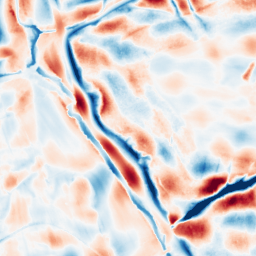
Category: wavelet
Decomposition family: wavelet_dwt
Decomposition parameters: wavelet: db8
level: 5
Upsampling method: linear_exact
Upsampling parameters: scale: 2
Upsampling scale: 2